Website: lowes
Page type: stored-credit-cards
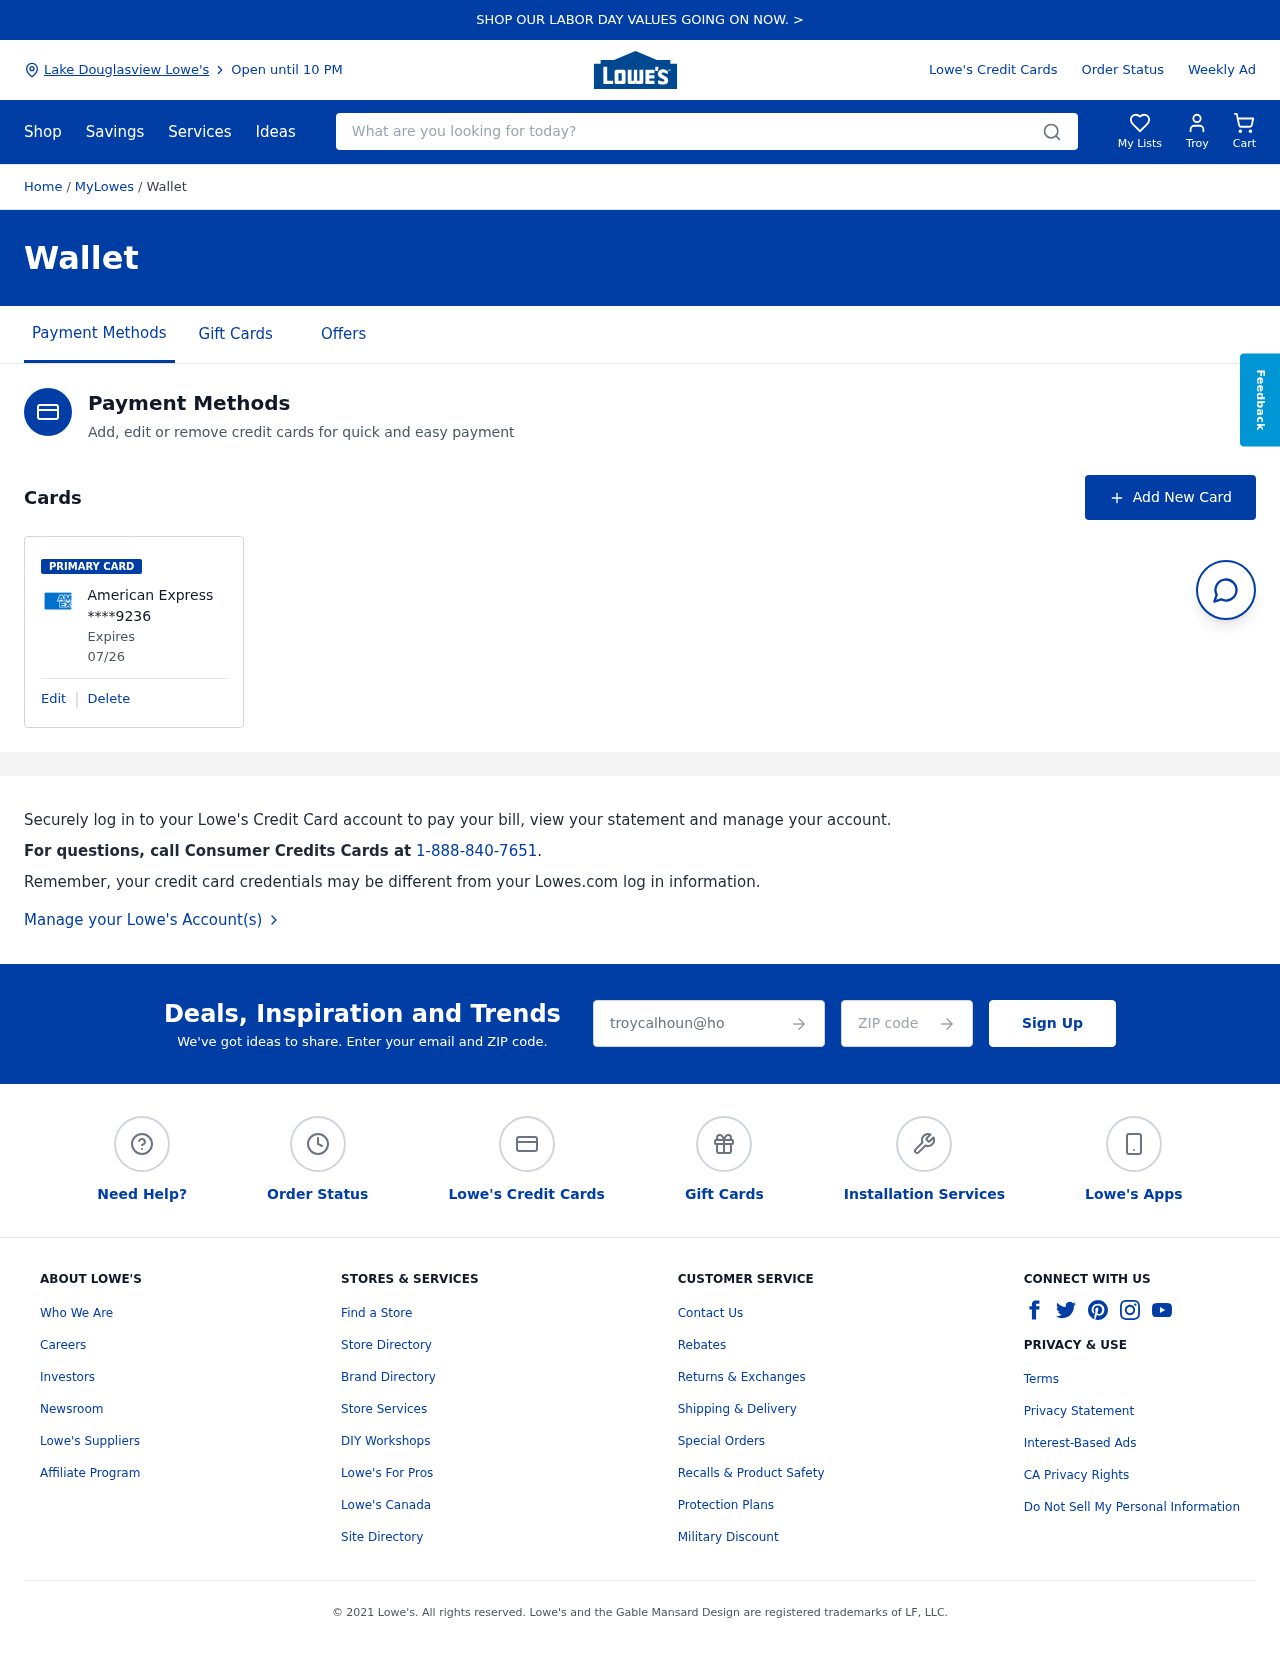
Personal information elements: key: PII_CARD_EXPIRY
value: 07/26
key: PII_CARD_LAST4
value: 9236
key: PII_CARD_TYPE
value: American Express
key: PII_CITY
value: Lake Douglasview Lowe's
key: PII_EMAIL
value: troycalhoun@hotmail.com
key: PII_FIRSTNAME
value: Troy
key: PII_POSTCODE
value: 01364
Search elements: key: HEADER_SEARCH
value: What are you looking for today?